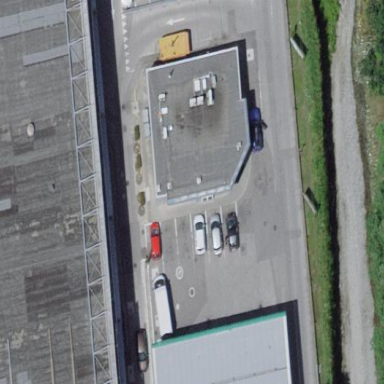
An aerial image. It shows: Fuel station building.